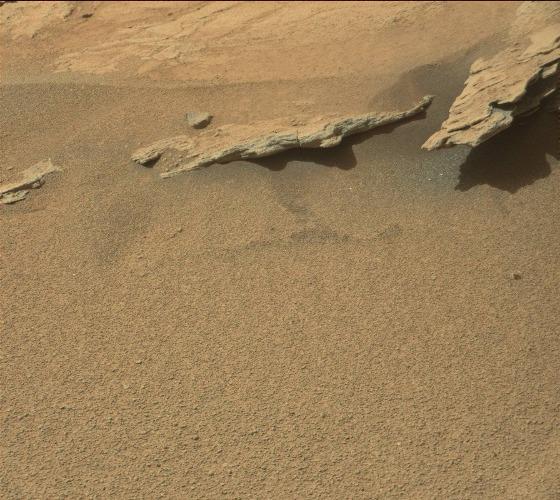
Terrain classes present: Bedrock, Gravel / Sand / Soil, Rock, Shadow, Sky / Distant Mountains